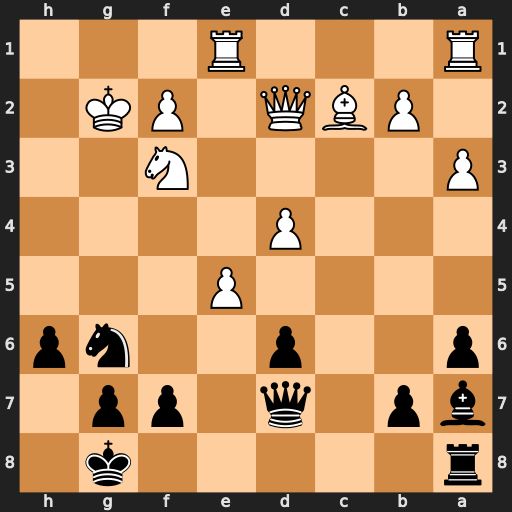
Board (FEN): r5k1/bp1q1pp1/p2p2np/4P3/3P4/P4N2/1PBQ1PK1/R3R3
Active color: b
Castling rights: -
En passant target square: -
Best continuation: Qg4+ Kf1 Nf4 Qxf4 Qxf4